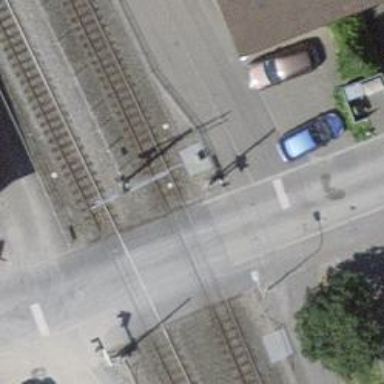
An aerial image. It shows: Narrow-gauge railway with electrified contact line.